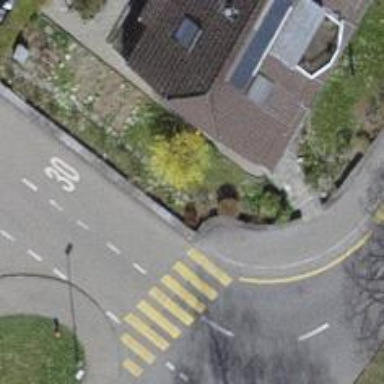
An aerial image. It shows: Kerb serving as barrier.